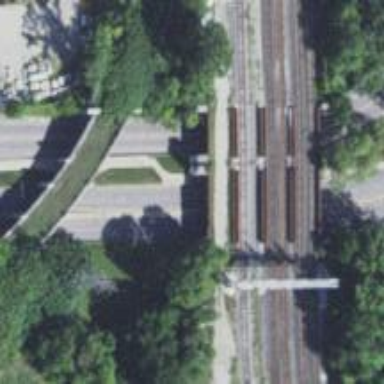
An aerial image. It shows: Abandoned railway.